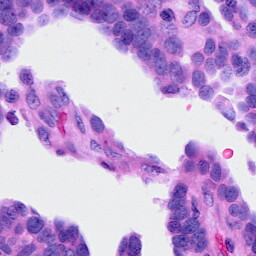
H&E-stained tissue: Ovarian